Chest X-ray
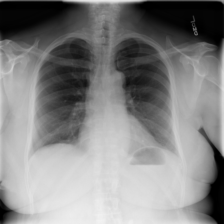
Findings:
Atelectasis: negative
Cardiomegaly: negative
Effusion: negative
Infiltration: negative
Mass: negative
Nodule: negative
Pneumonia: negative
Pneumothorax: negative
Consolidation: negative
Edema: negative
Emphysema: negative
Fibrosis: negative
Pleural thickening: negative
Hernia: negative